Group 1:
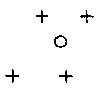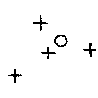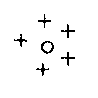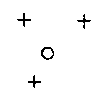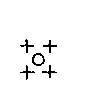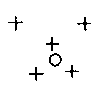
Group 2:
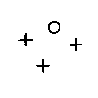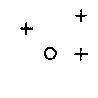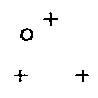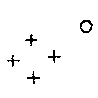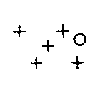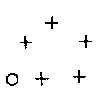
Rule separating the two groups: A circle is inside of a figure made by crosses vs. a circle is outside of figures made by crosses.
Concepts: cluster, cluster_of_one, convex_hull, inside
Author: Mikhail M. Bongard
Reference: M. M. Bongard, Pattern Recognition, Spartan Books, 1970, p. 241.